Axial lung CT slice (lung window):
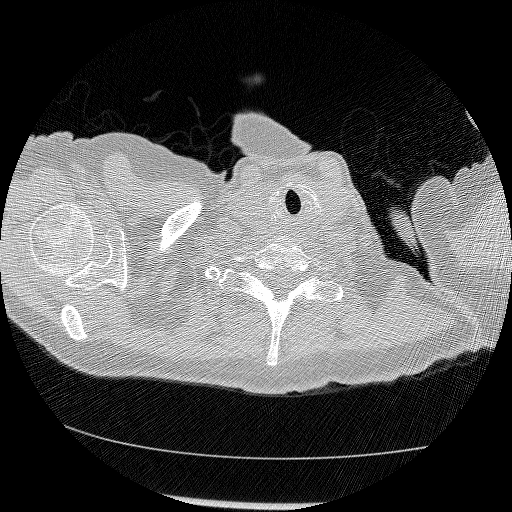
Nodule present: no